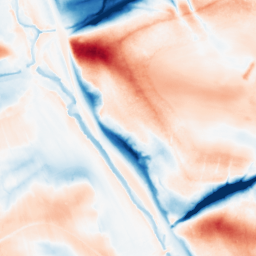
Category: classical
Decomposition family: gaussian_anisotropic
Decomposition parameters: sigma_x: 2
sigma_y: 20
Upsampling method: cubic_mitchell
Upsampling parameters: scale: 2
Upsampling scale: 2